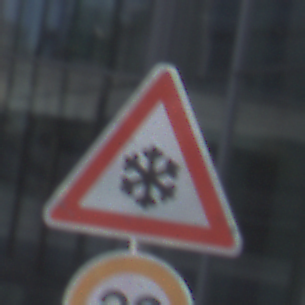
Verkehrszeichen: SchneeOderEisglaette
Zusatzzeichen unten: Geschwindigkeit20
Umgebung: Outdoor, Urban
Tageszeit: MorningAfternoon
Wetter: PartlyCloudy
Licht: Natural
Jahreszeit: NotSpecified
Kontrast: HighContrast